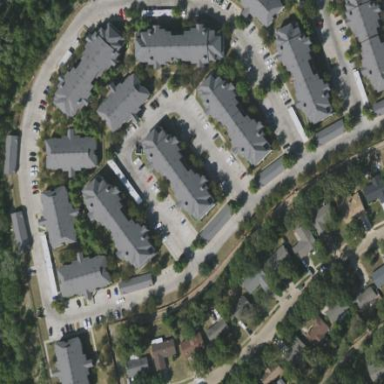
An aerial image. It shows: Residential area with individual plots.